Question: I have the following graph :
As you can see, there are two natural clusters. I would like to figure out a way to separate these clusters into two graphs.
The key step, of course, is to compute the right split. I would like to insert two nodes n1 & n2, link them e(n1, n2), and move them around, minimizing the number of edge crossings (of course fixing all nodes/edges exactly where they are).
Can anyone offer any help here? I don't think graphviz has anything that enables me to do it.
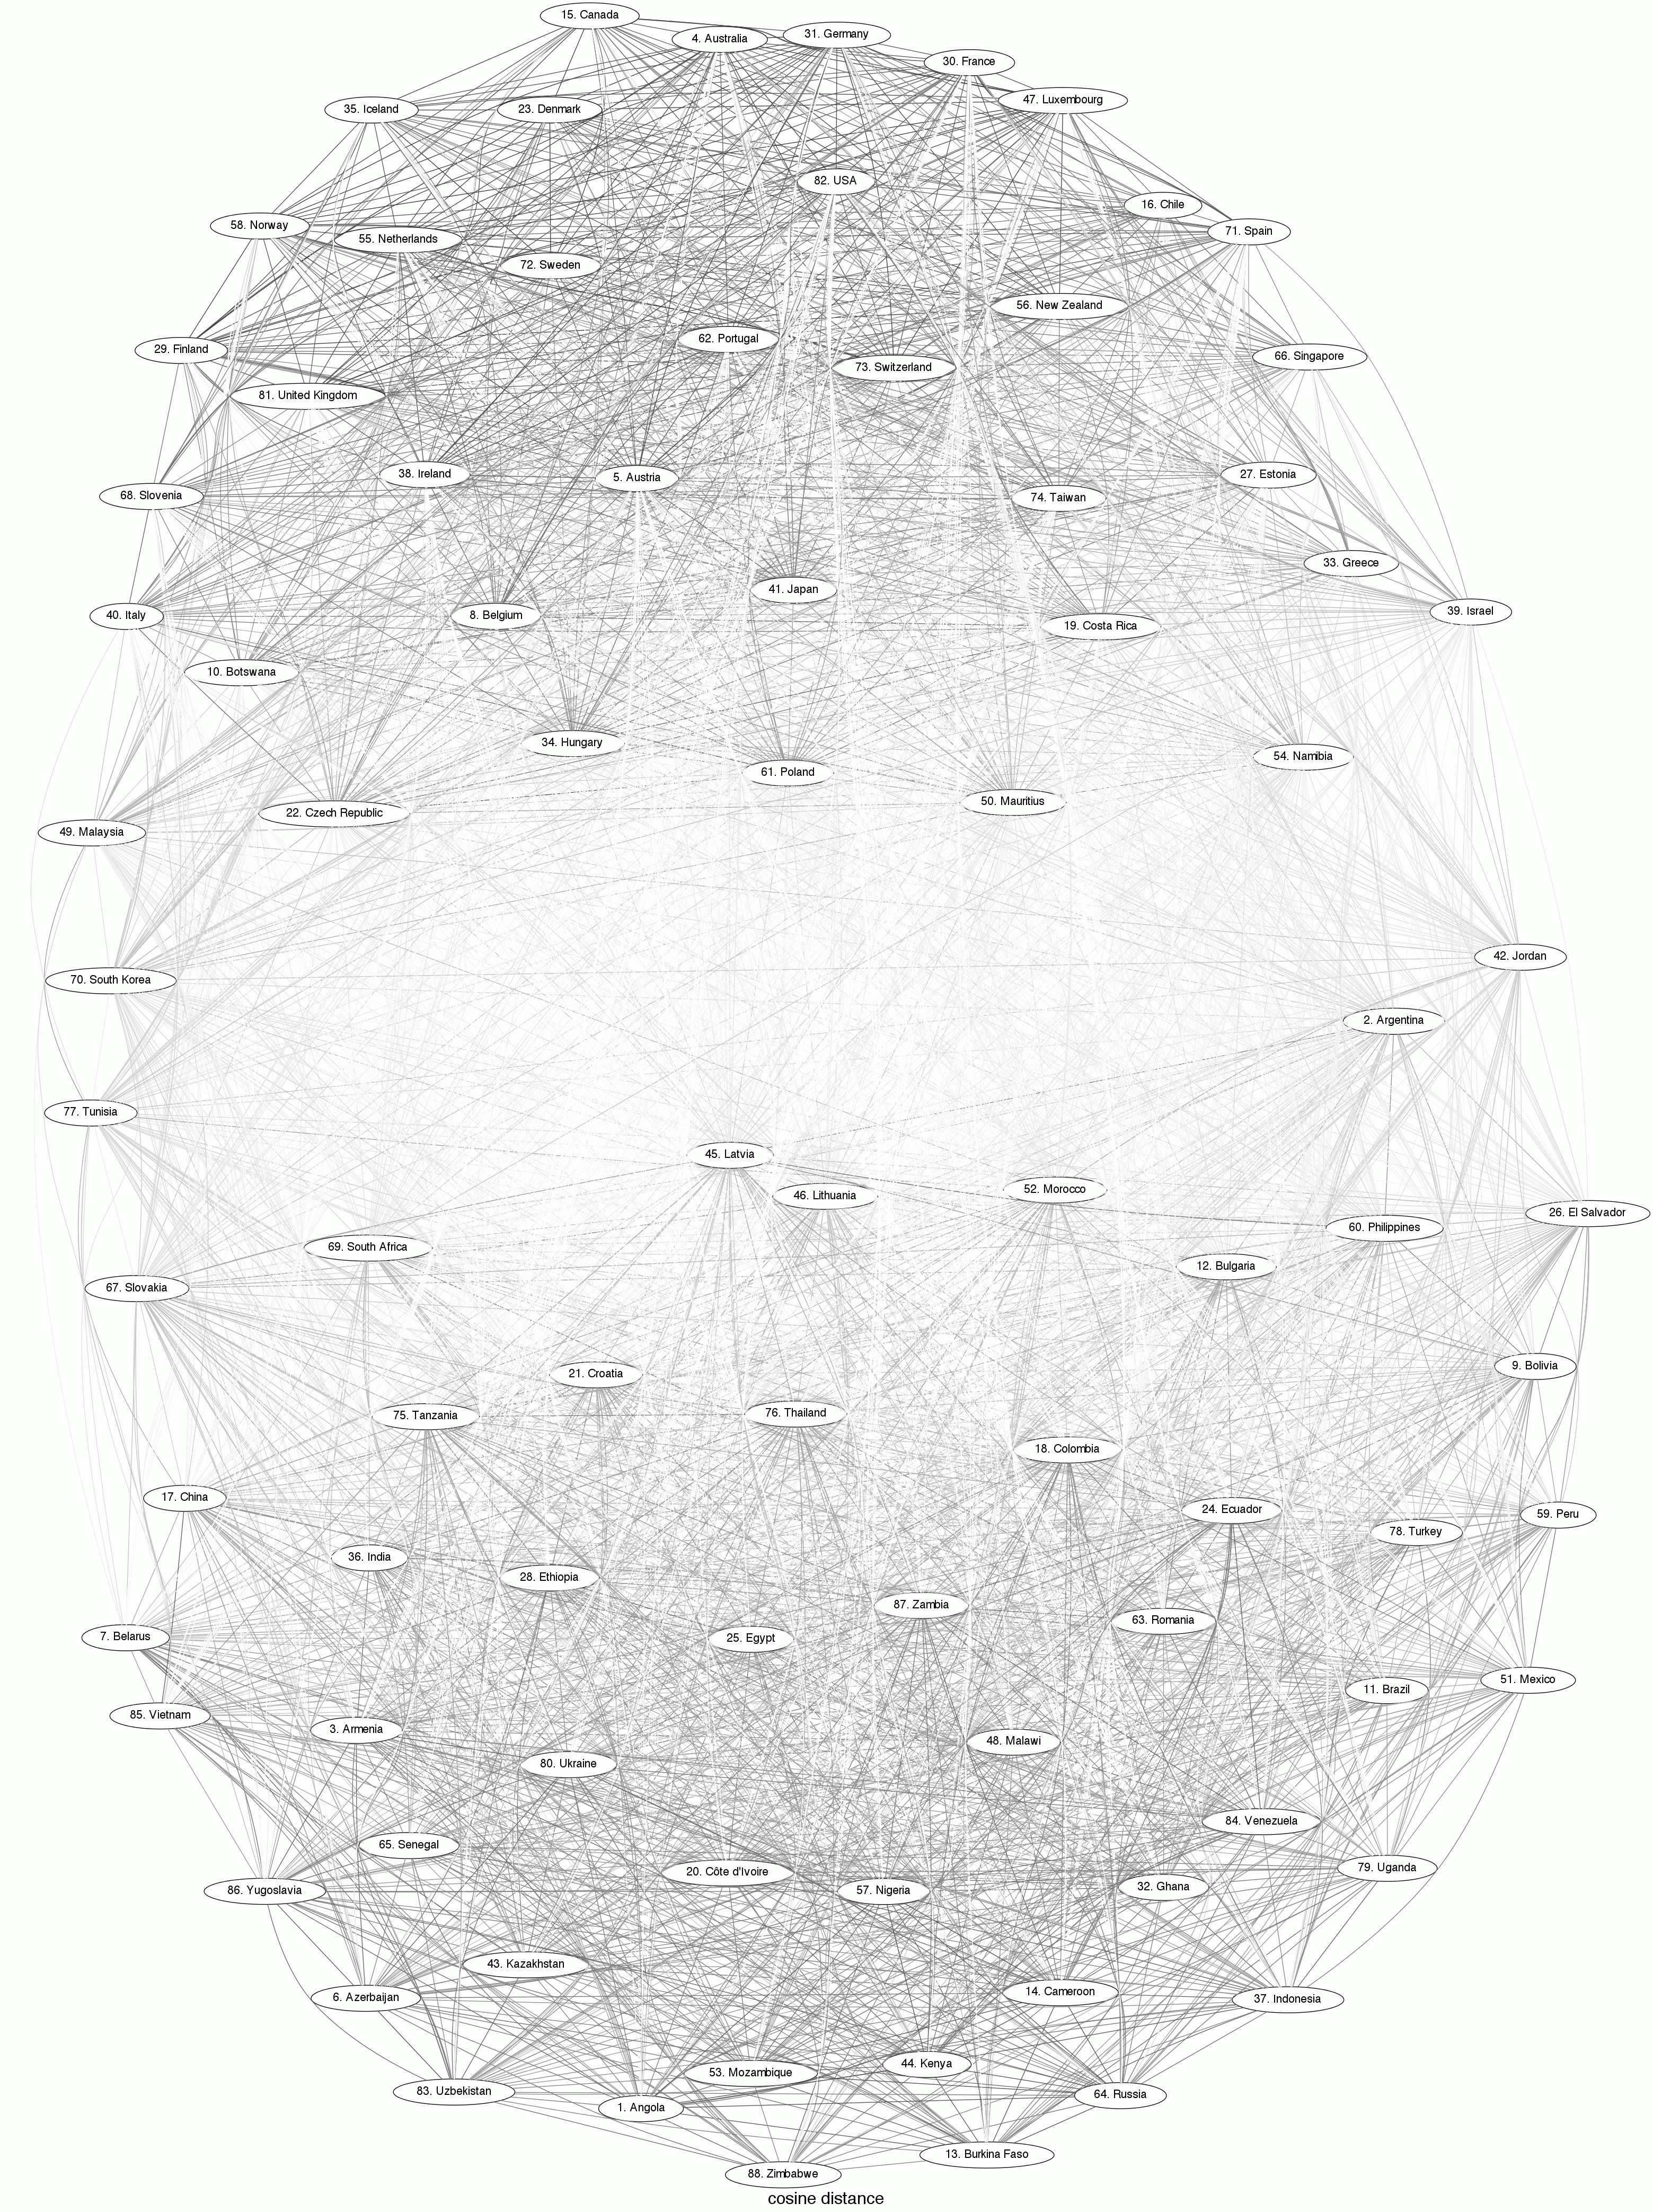
Answer: I think you mingle two different tasks here: the one is of a graph, the other one is of the same.
Graphviz, as the name suggests, is a tool for visualization of graphs. Visualization can take many forms, typically one tries to "make it look good" by having those nodes close to each other that are connected, thus reducing the edge lengths. One can utilize some spring- or gravitational model to calculate optimal positions for all nodes. Other options include circular- or shell-layouts.
A certain visualization should not be the basis for the analysis of a graph. Graph properties, like average shortest path length or clustering coefficient, are independent of any visualization.
You say you want to "minimize the number of edge crossings". The number of edge crossings is a property of your visualization, not of your graph! It probably changes each time you let graphviz calculate the layout, even if the graph is unchanged. Who says that 2d is the only possible representation of your graph? Add just one dimension, and you won't have any edge crossing.
I'd recommend to concentrate on graph analysis. I don't know if you're aware of <URL> to analyze your graph. Maybe the and sections are of interest to you.